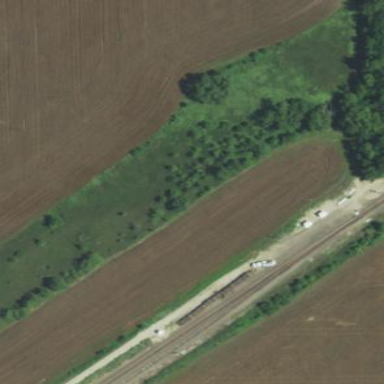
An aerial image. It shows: Railway area.